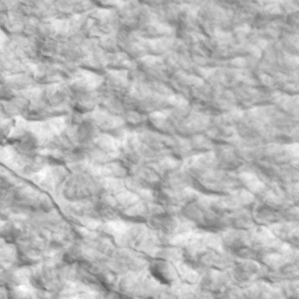
Label: non_frost